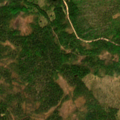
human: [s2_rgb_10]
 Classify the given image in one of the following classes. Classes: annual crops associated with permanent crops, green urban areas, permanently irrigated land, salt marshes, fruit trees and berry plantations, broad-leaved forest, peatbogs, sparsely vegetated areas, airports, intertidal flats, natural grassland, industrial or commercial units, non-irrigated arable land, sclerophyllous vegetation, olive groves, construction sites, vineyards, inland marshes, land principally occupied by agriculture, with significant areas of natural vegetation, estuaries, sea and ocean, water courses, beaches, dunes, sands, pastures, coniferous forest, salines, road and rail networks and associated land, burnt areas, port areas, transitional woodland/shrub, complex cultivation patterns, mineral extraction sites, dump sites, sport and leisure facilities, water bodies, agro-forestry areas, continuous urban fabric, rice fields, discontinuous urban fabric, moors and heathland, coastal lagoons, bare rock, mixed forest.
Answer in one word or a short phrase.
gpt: coniferous forest, mixed forest, transitional woodland/shrub